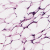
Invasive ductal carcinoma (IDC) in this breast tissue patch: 0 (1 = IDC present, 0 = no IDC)